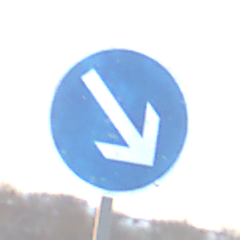
Verkehrszeichen: VorgeschriebeneVorbeifahrtRechts
Umgebung: Outdoor, Nature
Tageszeit: SunriseSunset
Wetter: PartlyCloudy
Licht: Natural
Jahreszeit: NotSpecified
Kontrast: LowContrast